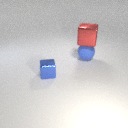
large red metal cube above large blue rubber sphere